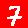
Digit: 7